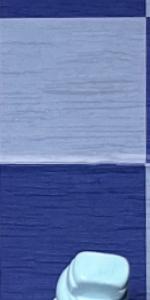
Label: Empty